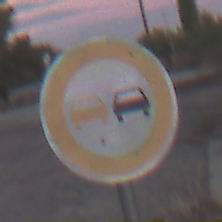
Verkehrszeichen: Ueberholverbot
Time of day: SunriseSunset
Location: Outdoor (Suburban)
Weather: PartlyCloudy
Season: NotSpecified
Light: Natural